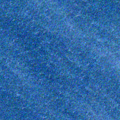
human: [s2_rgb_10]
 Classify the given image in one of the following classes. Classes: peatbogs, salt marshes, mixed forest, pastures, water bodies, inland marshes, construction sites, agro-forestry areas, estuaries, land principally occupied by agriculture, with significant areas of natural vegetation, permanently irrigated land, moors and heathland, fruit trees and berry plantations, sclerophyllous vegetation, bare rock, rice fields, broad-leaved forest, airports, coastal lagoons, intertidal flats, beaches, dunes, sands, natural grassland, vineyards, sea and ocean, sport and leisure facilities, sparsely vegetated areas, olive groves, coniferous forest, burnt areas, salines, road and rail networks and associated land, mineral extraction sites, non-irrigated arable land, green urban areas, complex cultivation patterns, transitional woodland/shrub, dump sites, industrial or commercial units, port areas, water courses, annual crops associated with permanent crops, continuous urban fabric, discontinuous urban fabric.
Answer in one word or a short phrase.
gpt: sea and ocean